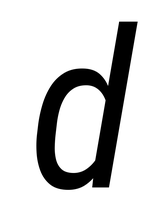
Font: Roboto-Italic_Condensed_Italic